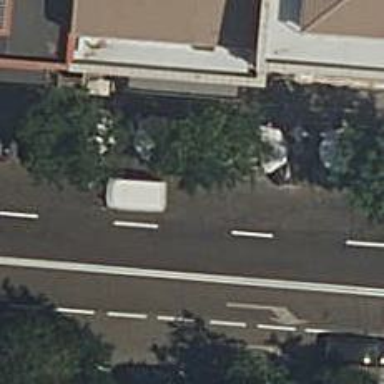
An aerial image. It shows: Motorcycle parking area.